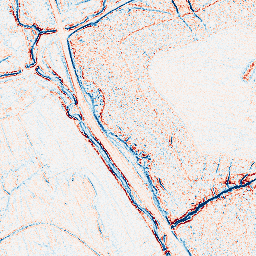
Category: edge_preserving
Decomposition family: bilateral
Decomposition parameters: d: 5
sigma_color: 150
sigma_space: 25
Upsampling method: bicubic_3x
Upsampling parameters: scale: 3
Upsampling scale: 3